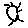
Label: sun